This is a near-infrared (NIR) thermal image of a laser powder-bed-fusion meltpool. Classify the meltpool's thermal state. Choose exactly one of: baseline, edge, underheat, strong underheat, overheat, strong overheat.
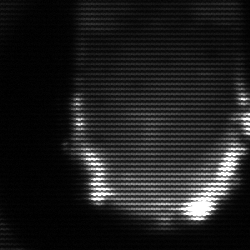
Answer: baseline